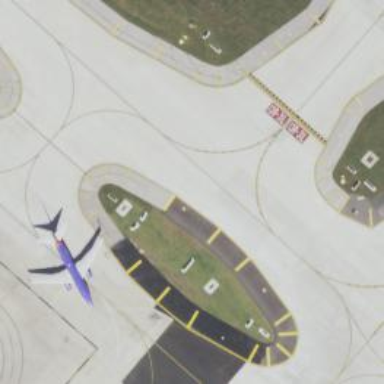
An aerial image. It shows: Image of taxiway at airport.